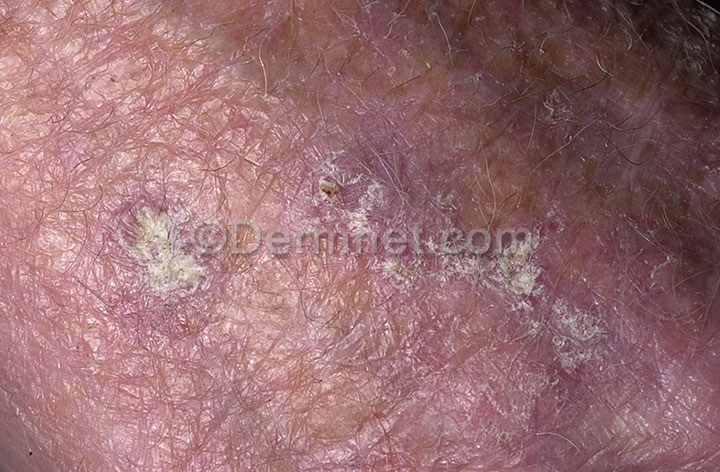
Disease: Actinic Keratosis Basal Cell Carcinoma and other Malignant Lesions